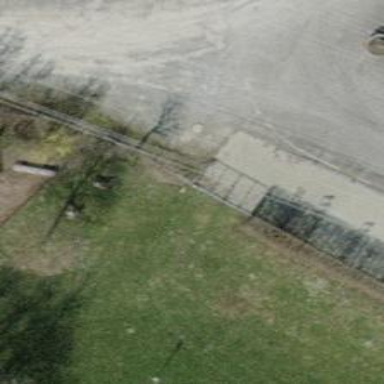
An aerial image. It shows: Fence.